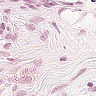
Metastatic tissue present: no